Question: I have recently installed the Intel SCS Addon for SCCM 2012 which is functioning as intended. We required this as SCCM OOB Management out of the box does not support >= AMT 9.0.
I have imported the <URL>.

It seems that the MOF is configured to only look at 32 bit registry entries, as navigating to the x64 registry keys on the target machine reveals that information for those items exists.
Has anyone run into the same issue? I haven't been able to locate any Intel documentation that deals with alternate configurations for x64 redirected registries.
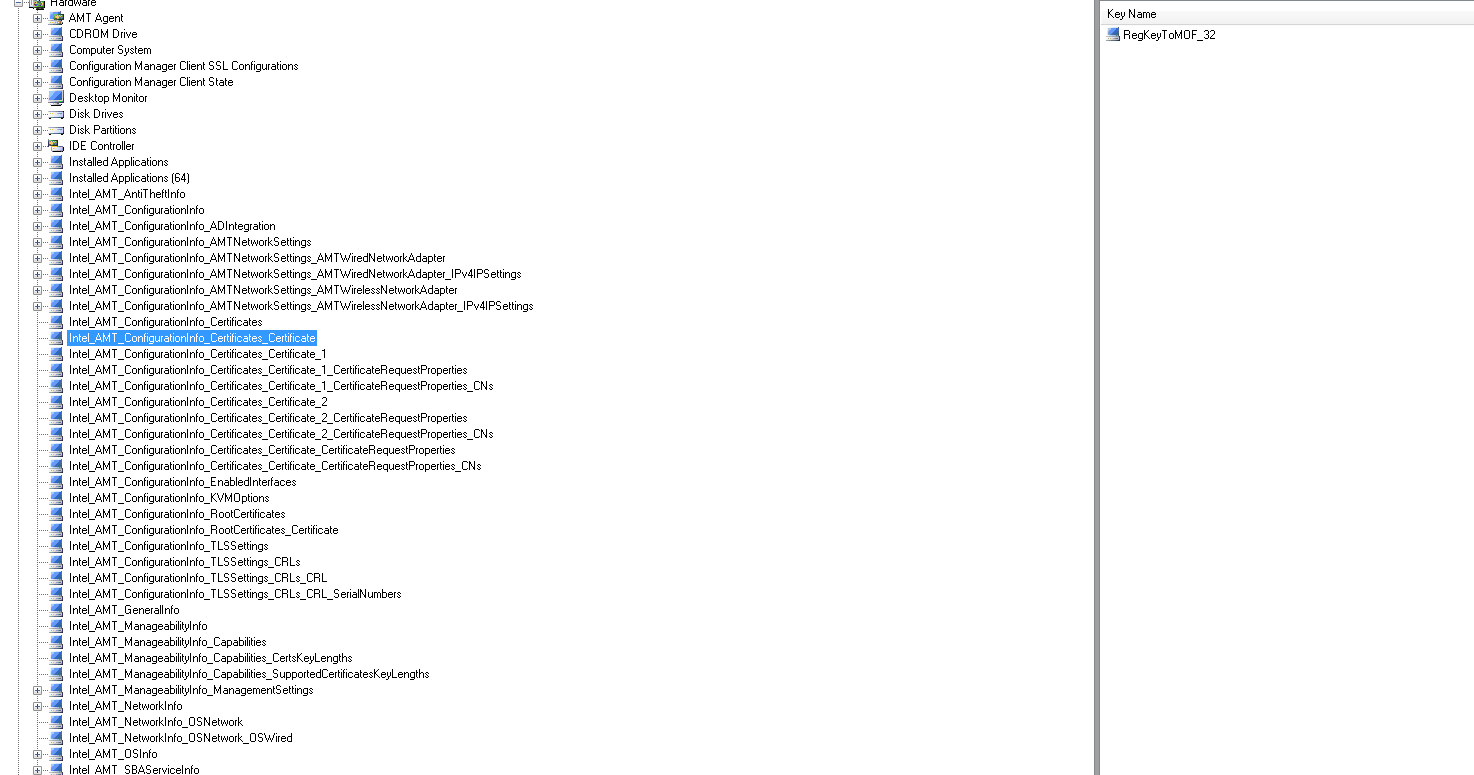
Answer: The very unsatisfying answer to your question is that the MOF files have a lot of issues and a bug with the SCS team has been filed so this is a known problem. I am not allowed to send you the edited mof files that may fix things for you but you can sumbit an issue with the support team directly and they can help you. Make sure you have in the title and it will go to the right person. Here is the link to the support site: <URL> Click on ""